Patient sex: F
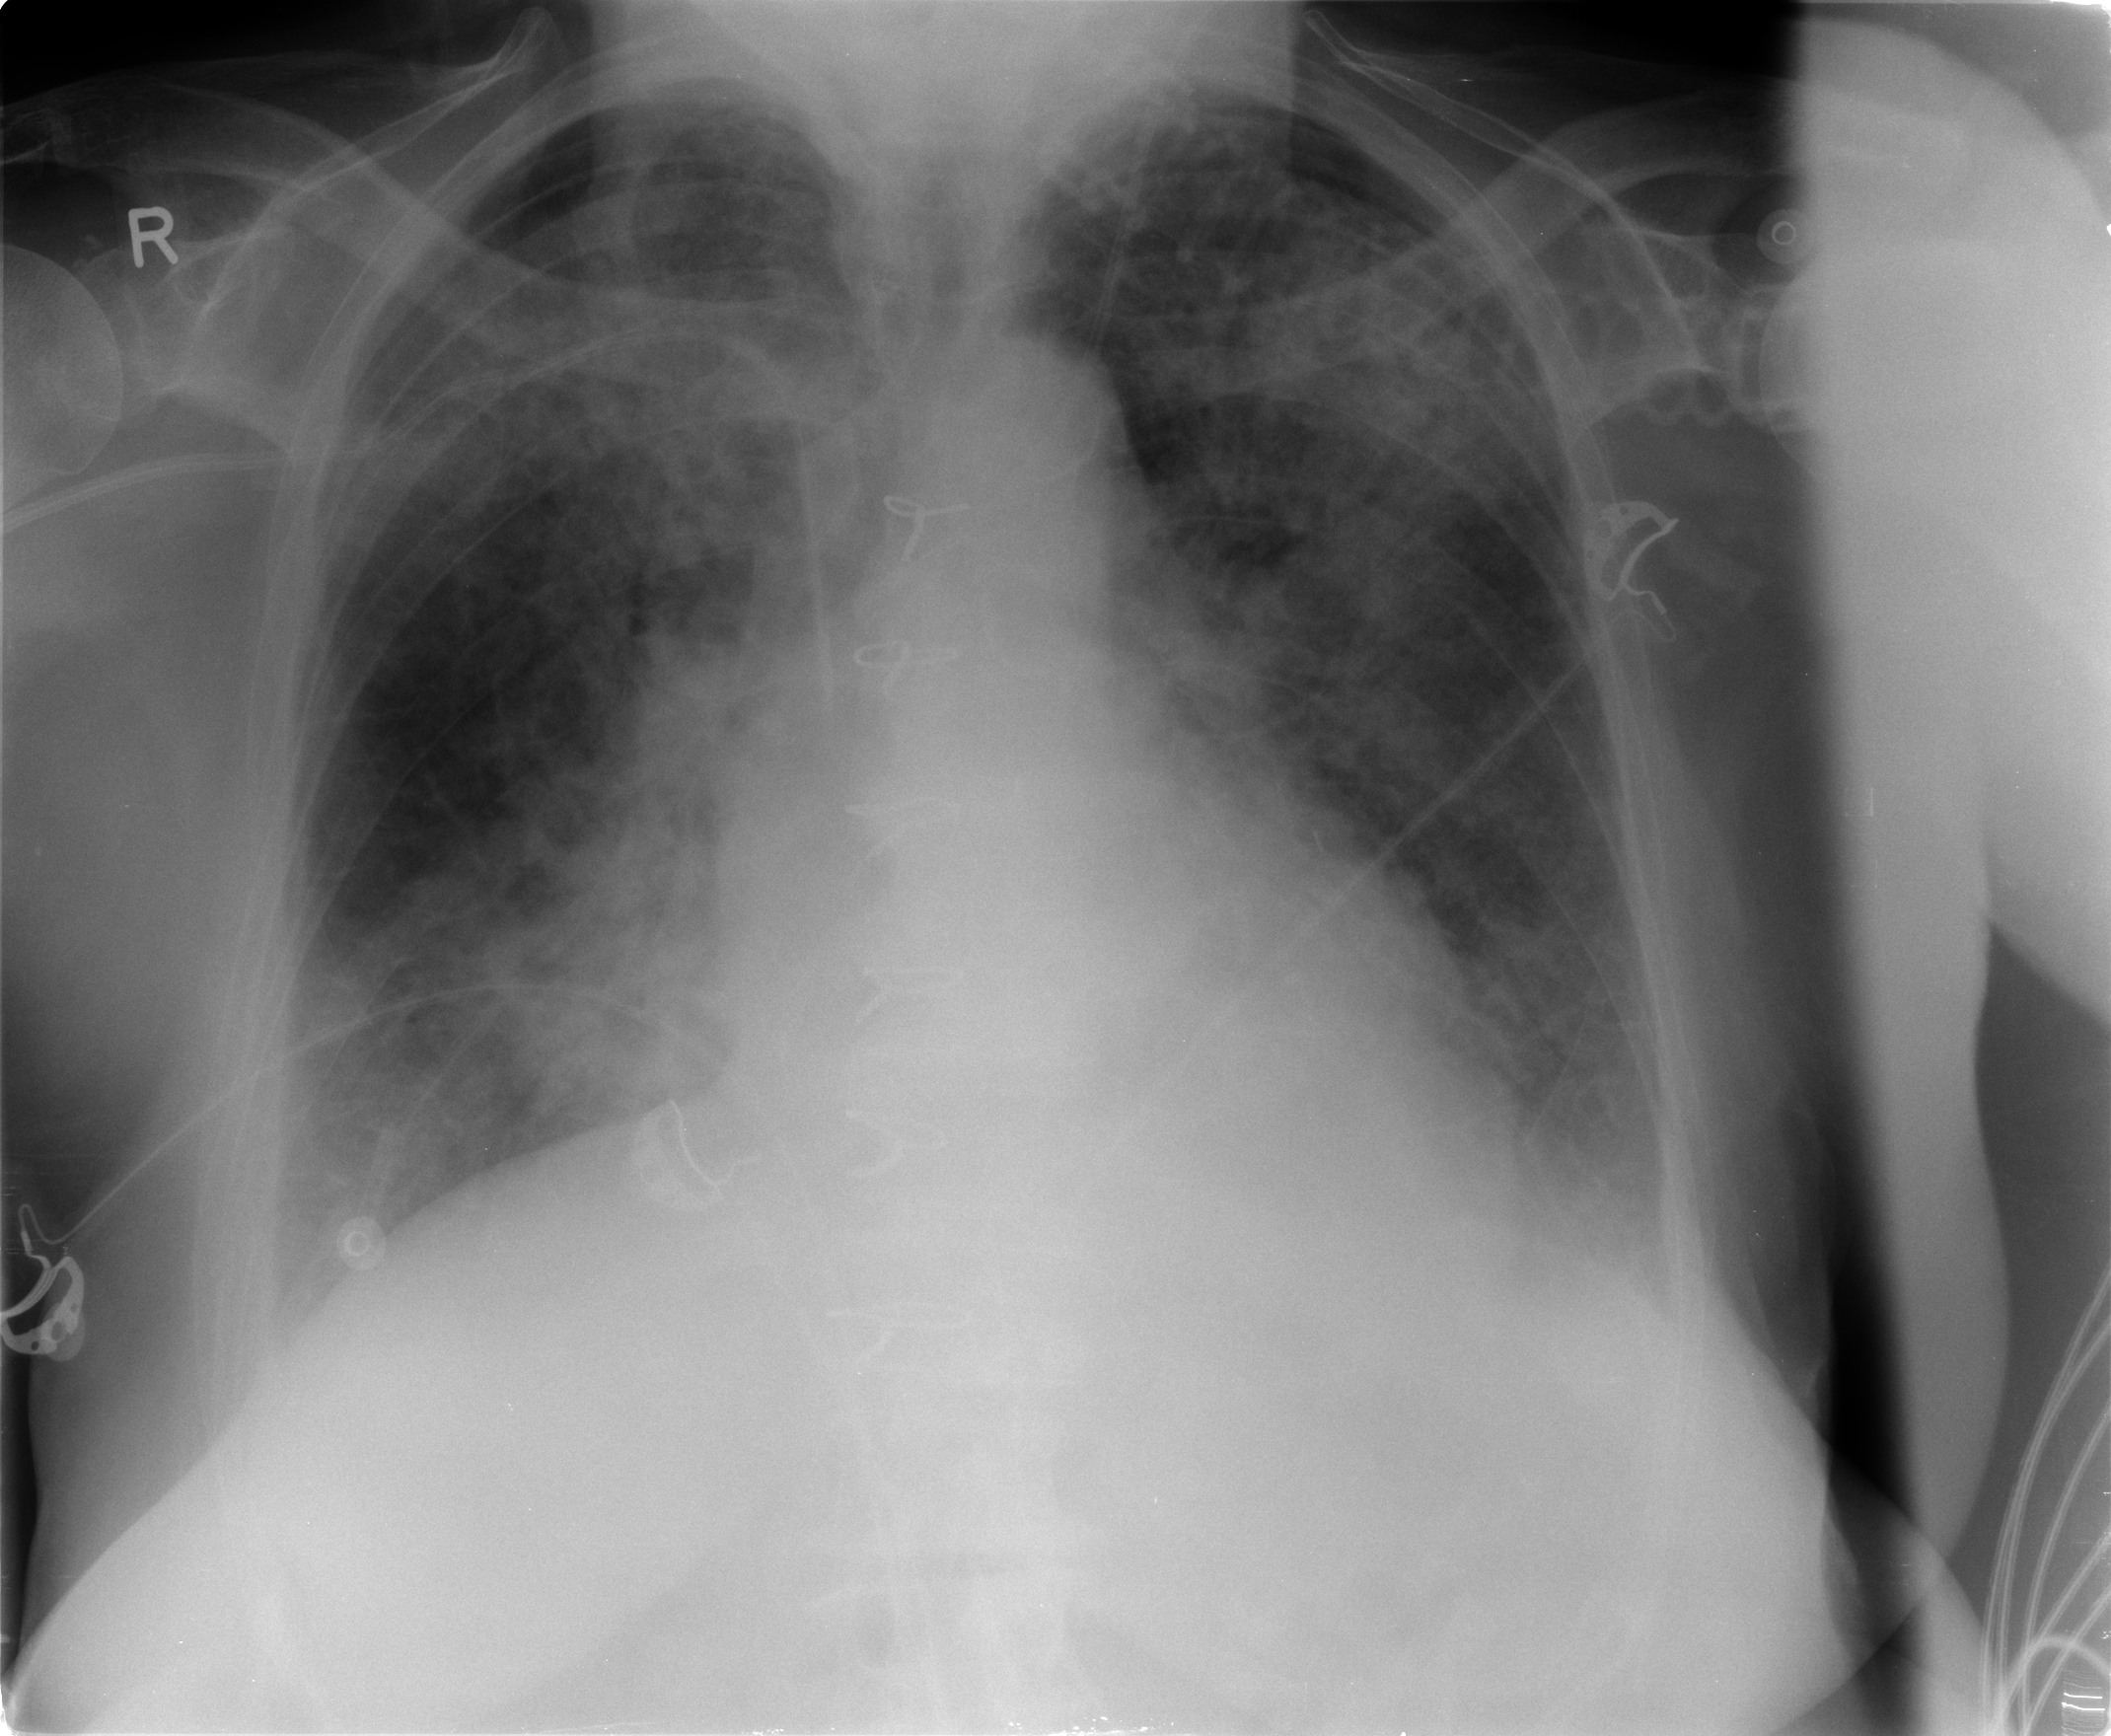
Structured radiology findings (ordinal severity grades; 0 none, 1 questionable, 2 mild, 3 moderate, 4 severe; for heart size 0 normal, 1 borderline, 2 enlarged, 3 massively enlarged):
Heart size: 2
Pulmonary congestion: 2
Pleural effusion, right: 1
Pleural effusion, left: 1
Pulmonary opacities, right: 3
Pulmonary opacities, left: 3
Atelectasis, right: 2
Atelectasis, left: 2